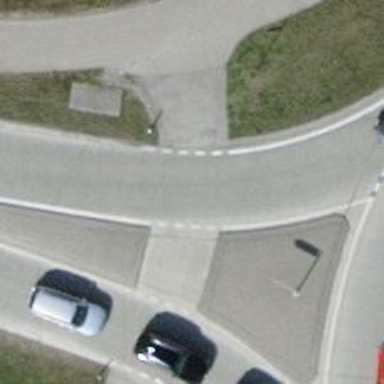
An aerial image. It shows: Primary highway with concrete surface. It has separate sidewalks and separate cycleway.